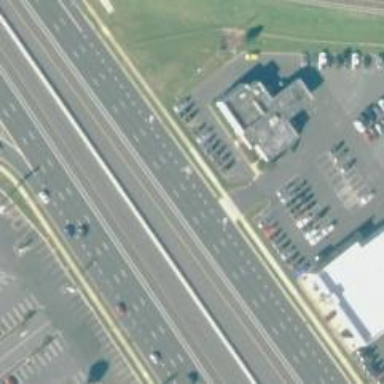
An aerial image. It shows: Expressway with asphalt surface classified as trunk highway.